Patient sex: F
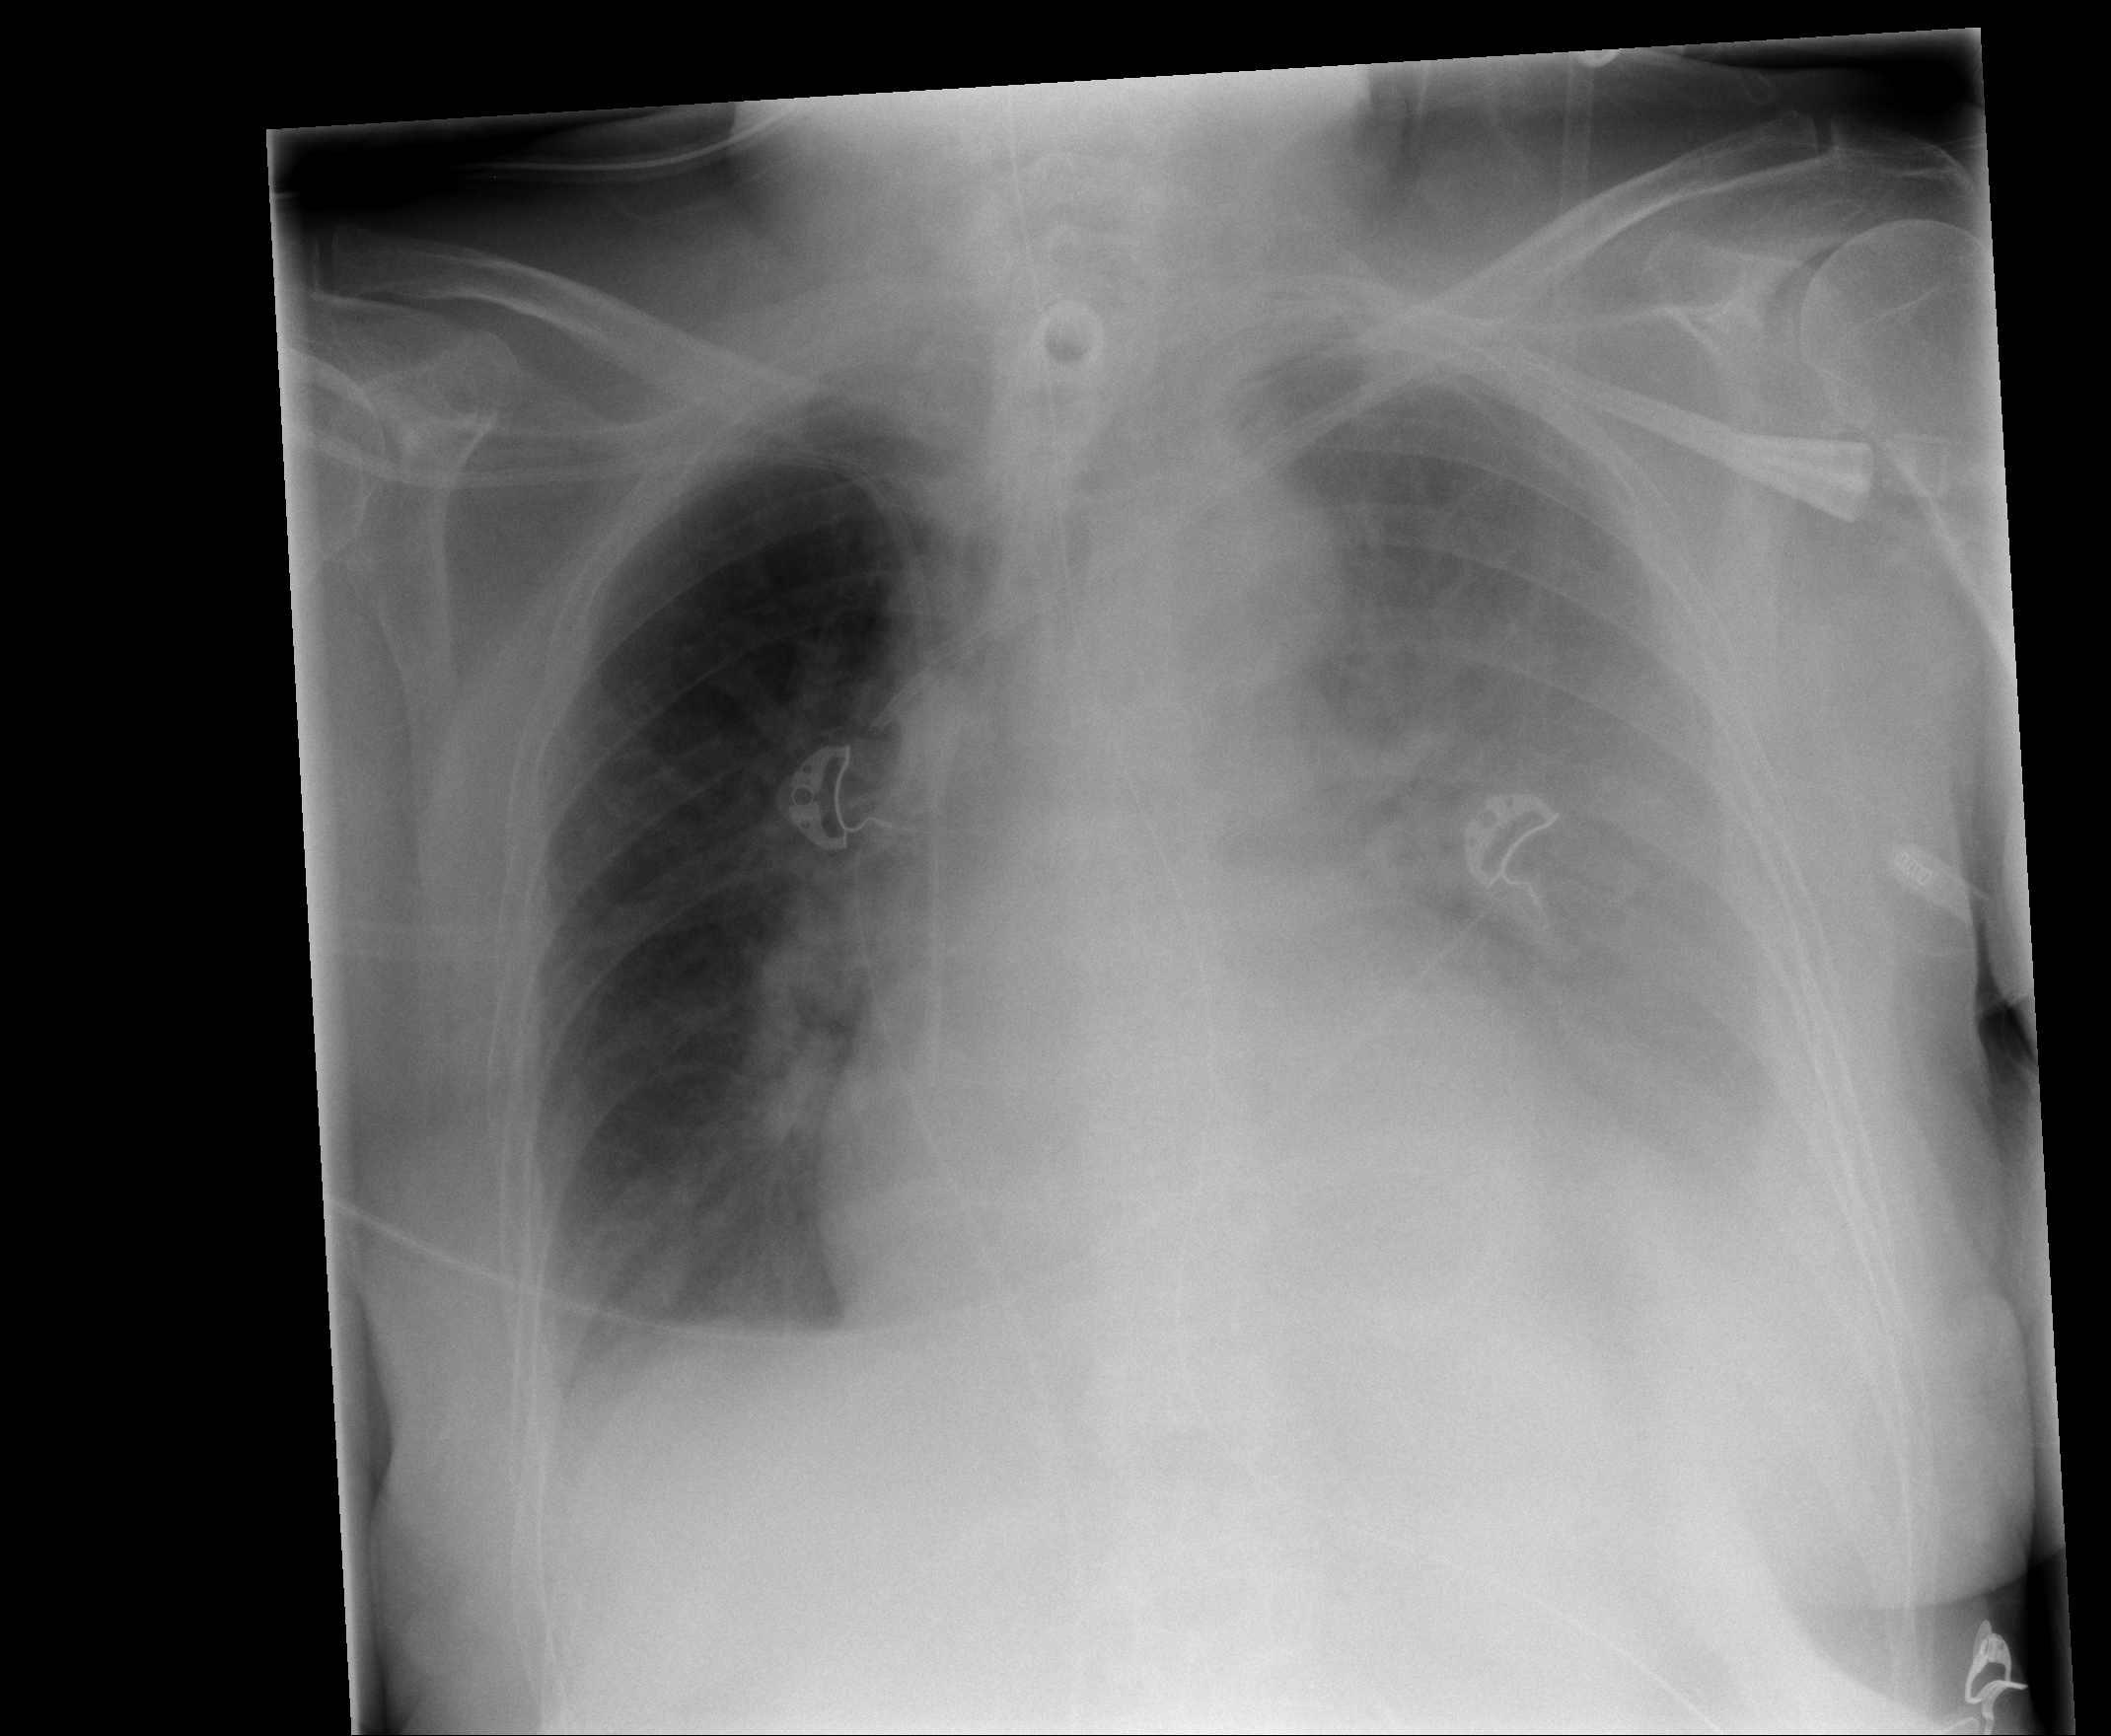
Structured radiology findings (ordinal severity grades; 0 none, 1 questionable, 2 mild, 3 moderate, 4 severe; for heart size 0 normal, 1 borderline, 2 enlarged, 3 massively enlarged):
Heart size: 1
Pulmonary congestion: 0
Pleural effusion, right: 0
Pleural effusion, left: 3
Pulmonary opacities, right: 0
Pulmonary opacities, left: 0
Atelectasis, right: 0
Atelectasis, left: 2